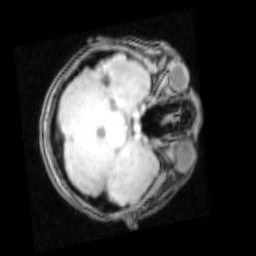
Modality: PDw
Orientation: axial
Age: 16
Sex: male
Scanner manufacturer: siemens
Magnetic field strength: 3 T
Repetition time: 0.25 s
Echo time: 0.00103 s